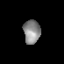
Tissue: prostate
Cell type: T cells
Senescence score: 0.3507
Nuclear area (px): 390
Mean DAPI intensity: 138.703